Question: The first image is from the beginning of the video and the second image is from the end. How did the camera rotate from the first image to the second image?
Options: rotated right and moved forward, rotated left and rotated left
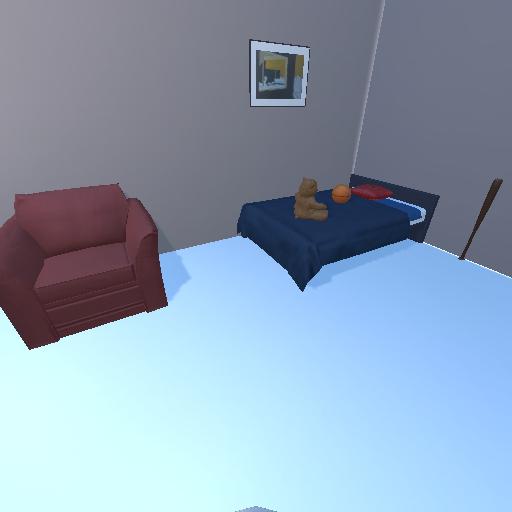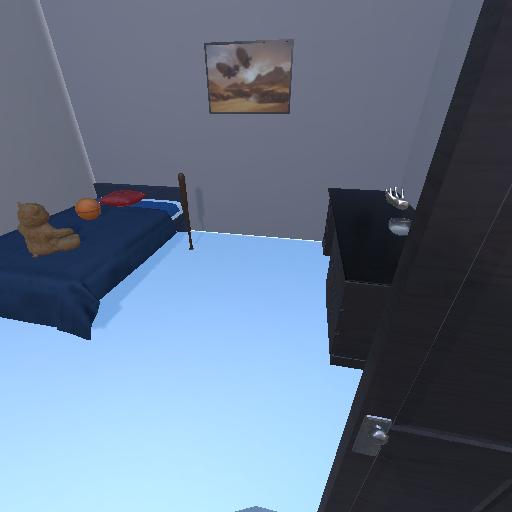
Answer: rotated right and moved forward